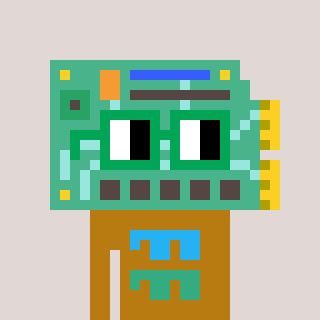
a pixel art character with square green glasses, a chipboard-shaped head and a gold-colored body on a warm background